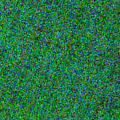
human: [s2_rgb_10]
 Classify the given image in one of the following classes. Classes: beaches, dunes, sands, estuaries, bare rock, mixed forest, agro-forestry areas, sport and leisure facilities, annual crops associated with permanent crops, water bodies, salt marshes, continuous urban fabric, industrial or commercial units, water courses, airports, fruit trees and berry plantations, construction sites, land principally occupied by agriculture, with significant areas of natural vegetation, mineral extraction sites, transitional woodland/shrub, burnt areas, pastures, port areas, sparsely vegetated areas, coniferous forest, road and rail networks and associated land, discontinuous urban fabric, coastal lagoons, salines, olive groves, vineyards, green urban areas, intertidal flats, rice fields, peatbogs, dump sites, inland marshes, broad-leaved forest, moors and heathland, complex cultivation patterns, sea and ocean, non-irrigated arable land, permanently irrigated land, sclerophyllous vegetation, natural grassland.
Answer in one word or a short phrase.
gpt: sea and ocean